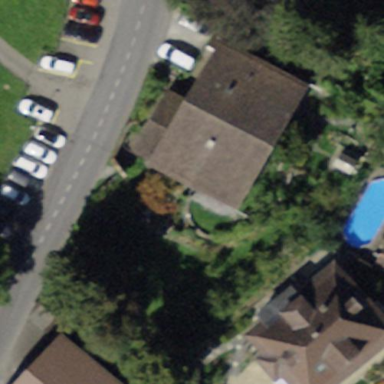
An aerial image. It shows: Residential building.